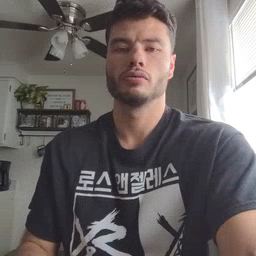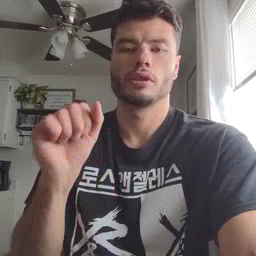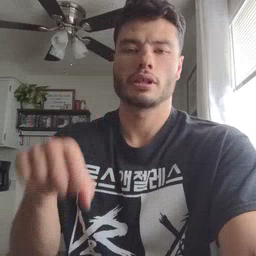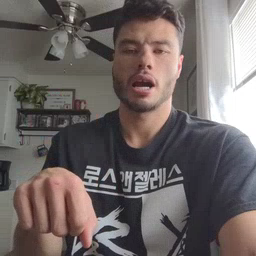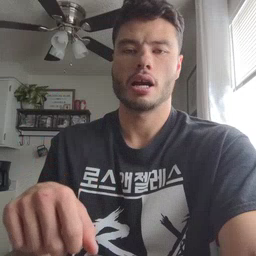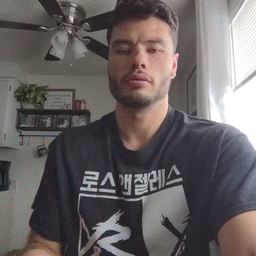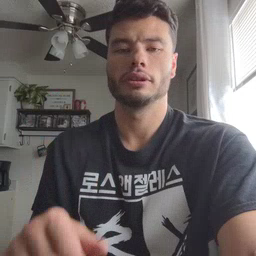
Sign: can